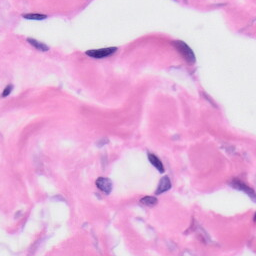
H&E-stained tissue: Skin